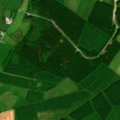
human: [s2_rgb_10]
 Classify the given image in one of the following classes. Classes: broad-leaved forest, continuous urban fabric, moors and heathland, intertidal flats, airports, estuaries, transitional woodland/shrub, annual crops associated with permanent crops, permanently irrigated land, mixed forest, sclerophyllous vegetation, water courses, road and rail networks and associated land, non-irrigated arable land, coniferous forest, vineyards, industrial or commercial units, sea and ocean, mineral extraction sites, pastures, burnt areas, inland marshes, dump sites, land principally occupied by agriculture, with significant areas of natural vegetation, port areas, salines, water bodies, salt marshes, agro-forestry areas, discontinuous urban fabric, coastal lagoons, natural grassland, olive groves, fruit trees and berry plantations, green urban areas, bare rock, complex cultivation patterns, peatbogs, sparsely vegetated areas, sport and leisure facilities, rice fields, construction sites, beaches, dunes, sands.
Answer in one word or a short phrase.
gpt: pastures, land principally occupied by agriculture, with significant areas of natural vegetation, coniferous forest, transitional woodland/shrub